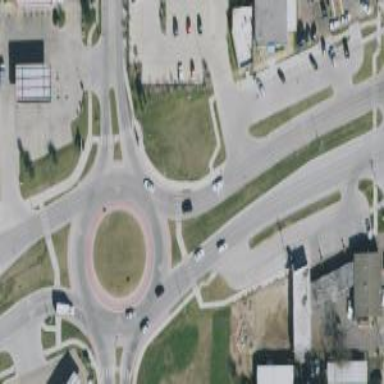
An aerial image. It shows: Secondary road leading to roundabout.